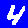
Digit: 4